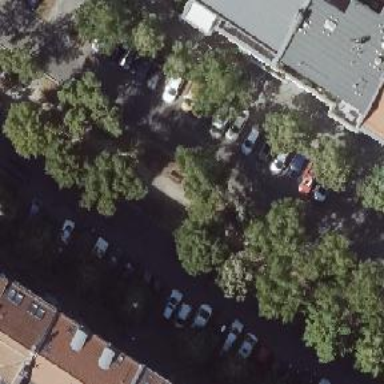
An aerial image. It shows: Parking available on the street side.